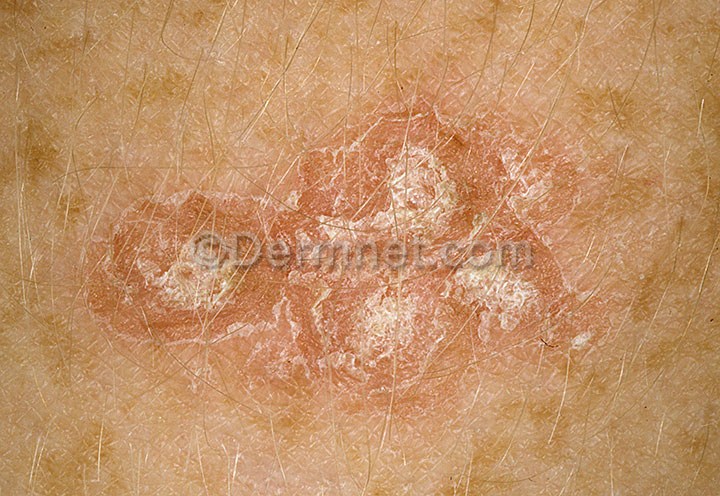
Disease: Psoriasis pictures Lichen Planus and related diseases